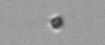
Label: nanoplankton_mix